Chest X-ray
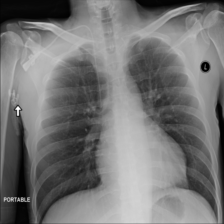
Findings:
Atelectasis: negative
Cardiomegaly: negative
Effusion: negative
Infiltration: negative
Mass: negative
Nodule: negative
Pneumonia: negative
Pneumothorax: negative
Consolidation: negative
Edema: negative
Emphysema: negative
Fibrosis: negative
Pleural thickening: negative
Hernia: negative